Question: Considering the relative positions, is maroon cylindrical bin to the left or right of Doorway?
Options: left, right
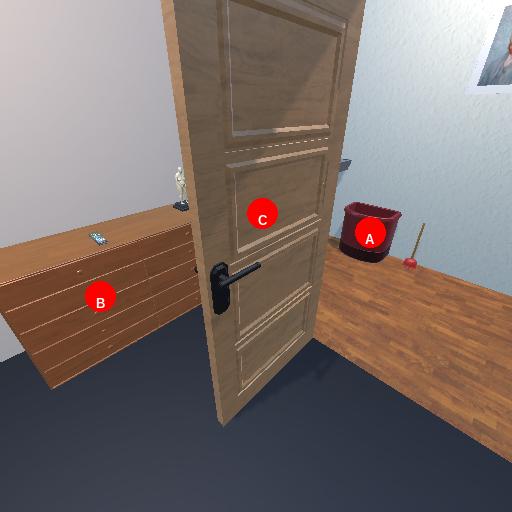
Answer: left